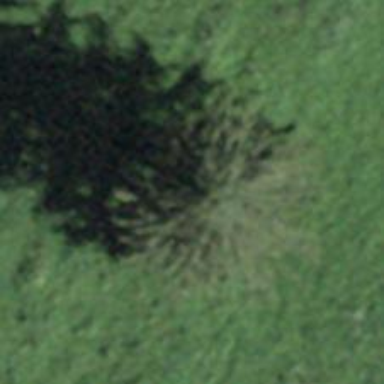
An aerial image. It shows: Beautiful tree in nature.